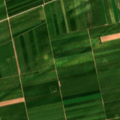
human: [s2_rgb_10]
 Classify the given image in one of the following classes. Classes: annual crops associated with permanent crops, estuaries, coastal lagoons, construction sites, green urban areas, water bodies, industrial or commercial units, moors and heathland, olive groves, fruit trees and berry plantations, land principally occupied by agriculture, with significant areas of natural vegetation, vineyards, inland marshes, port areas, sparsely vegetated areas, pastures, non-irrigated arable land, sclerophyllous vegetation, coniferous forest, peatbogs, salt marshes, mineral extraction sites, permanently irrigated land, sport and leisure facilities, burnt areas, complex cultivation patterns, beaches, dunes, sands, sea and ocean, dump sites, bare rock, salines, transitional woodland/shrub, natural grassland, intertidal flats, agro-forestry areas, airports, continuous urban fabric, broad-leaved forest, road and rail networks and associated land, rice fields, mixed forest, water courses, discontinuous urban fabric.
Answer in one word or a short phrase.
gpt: non-irrigated arable land